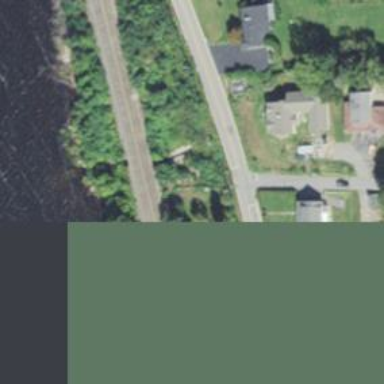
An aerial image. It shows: Railway siding with rails.